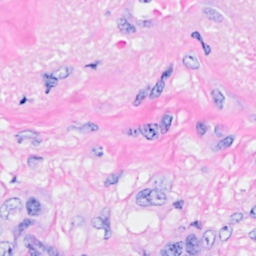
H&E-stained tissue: Breast